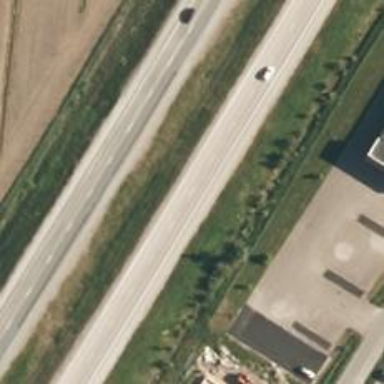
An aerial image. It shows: Asphalt motorway.